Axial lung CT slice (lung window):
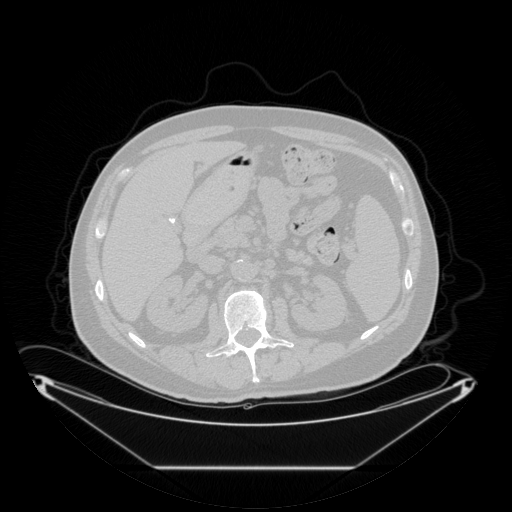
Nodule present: no